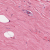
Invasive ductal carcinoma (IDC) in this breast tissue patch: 0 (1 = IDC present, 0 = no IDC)